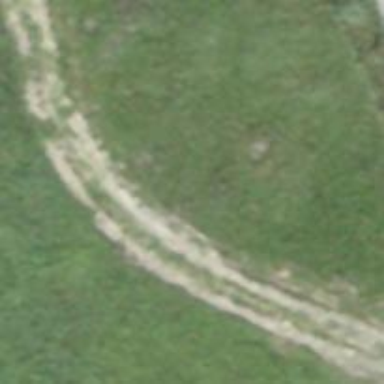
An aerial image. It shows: Track with grade 5 tracktype.